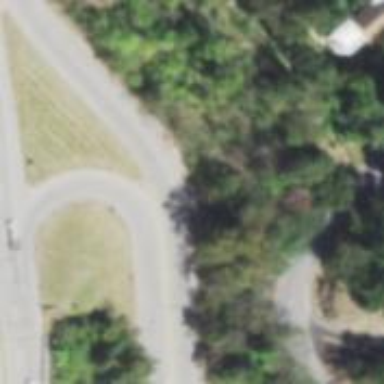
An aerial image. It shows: Trunk link road with asphalt surface.